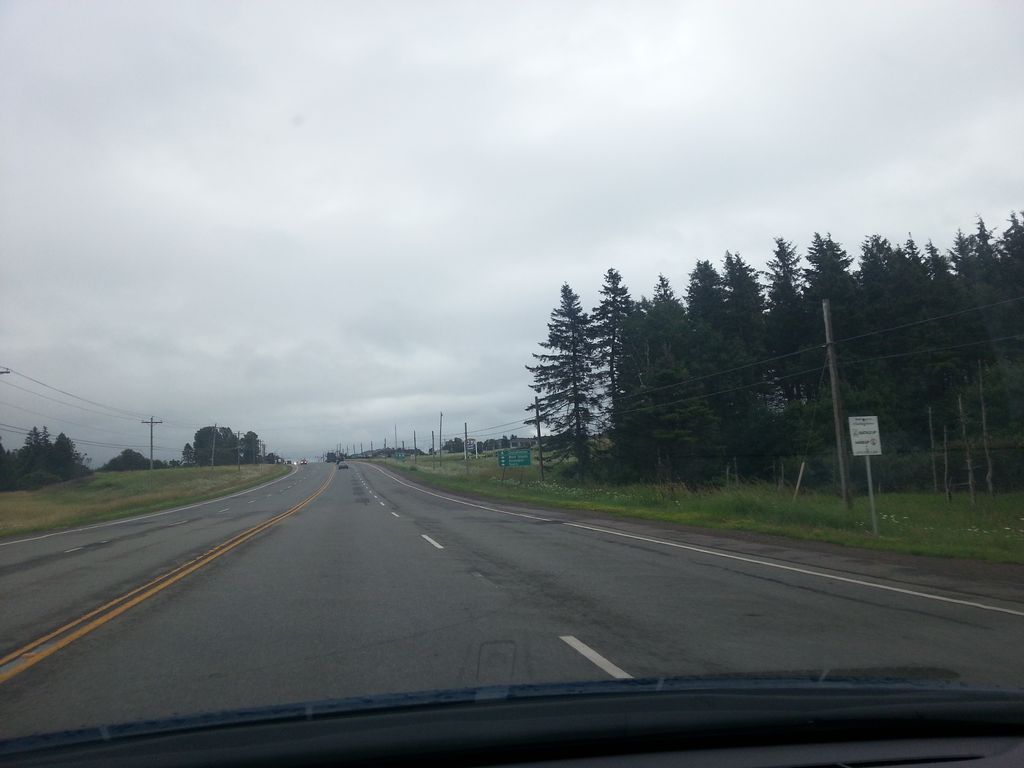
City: charlottetown